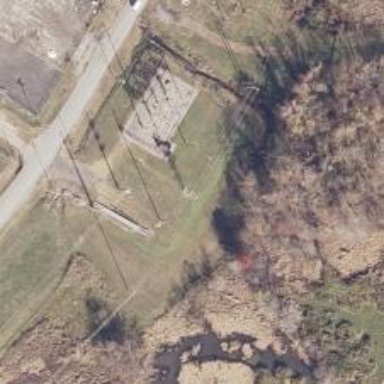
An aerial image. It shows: Power pole.